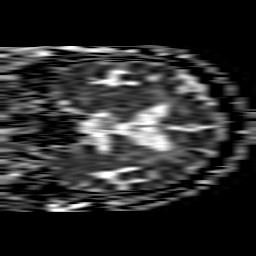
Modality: ADC
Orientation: coronal
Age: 67
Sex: male
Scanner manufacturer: philips
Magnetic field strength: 1.5 T
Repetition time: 3.651 s
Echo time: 0.09255 s